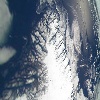
Label: cloud